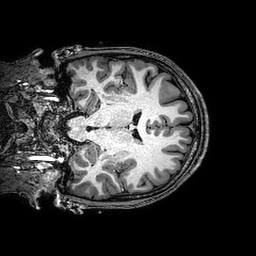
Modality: T1w
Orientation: coronal
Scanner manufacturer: philips
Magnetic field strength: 3 T
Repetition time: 0.008156 s
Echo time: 0.00374 s